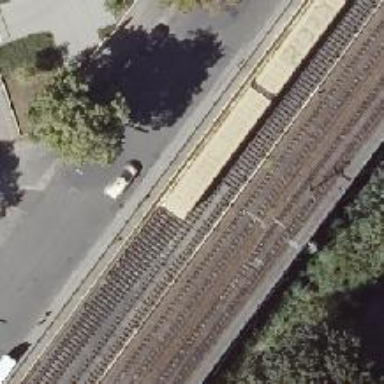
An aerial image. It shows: Viaduct bridge carrying electrified light rail. The railway uses ballastless track.